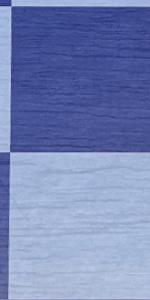
Label: Empty